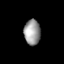
Tissue: lung
Cell type: Epithelial cells
Senescence score: 0.2223
Nuclear area (px): 404
Mean DAPI intensity: 154.668